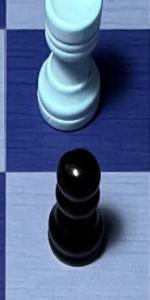
Label: Pawn_Black